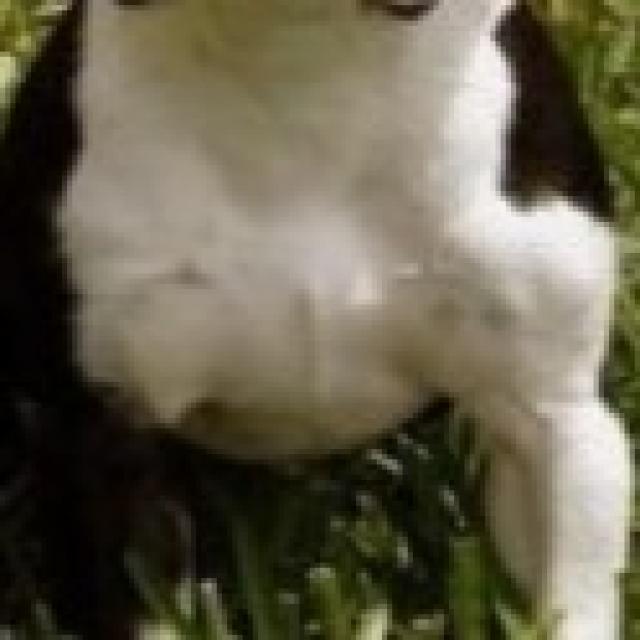
Healthy canine skin — no visible lesions, inflammation, or abnormalities. The skin and coat appear normal.